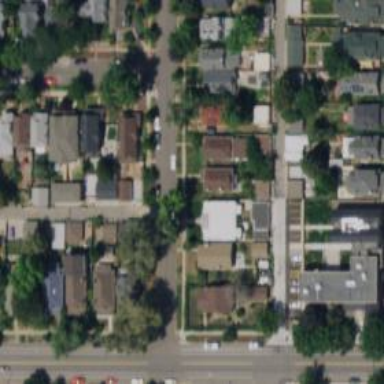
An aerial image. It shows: Residential road with separate sidewalk.